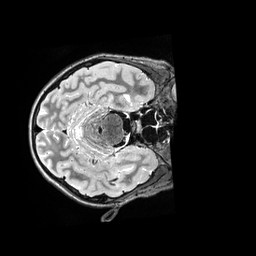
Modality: T2w
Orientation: axial
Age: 10
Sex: male
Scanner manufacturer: siemens
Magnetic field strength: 3 T
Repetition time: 3.2 s
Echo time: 0.564 s